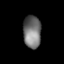
Tissue: lung
Cell type: Endothelial cells
Senescence score: 0.6508
Nuclear area (px): 564
Mean DAPI intensity: 115.888